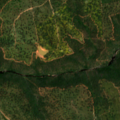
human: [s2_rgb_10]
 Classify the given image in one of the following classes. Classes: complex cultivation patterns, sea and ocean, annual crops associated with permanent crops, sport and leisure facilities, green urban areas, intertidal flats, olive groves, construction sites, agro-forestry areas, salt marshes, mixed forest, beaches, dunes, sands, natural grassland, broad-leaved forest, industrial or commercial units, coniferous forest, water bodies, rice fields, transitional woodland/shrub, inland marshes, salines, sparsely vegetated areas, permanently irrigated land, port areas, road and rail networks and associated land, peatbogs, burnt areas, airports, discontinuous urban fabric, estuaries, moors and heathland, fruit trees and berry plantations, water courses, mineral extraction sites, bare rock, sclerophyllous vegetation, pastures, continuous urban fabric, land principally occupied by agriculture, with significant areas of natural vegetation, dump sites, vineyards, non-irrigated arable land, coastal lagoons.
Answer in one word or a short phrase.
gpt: continuous urban fabric